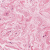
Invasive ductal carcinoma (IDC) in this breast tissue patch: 0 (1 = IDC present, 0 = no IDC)